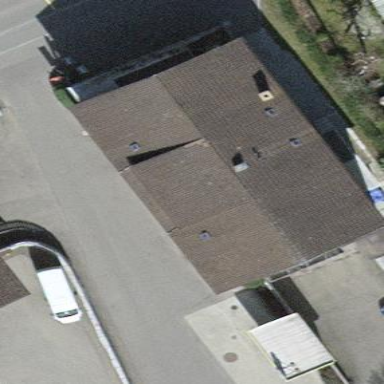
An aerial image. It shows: Supermarket in house.